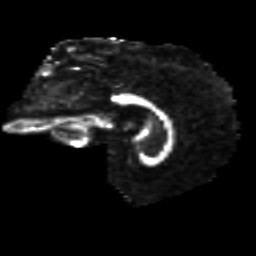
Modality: FA
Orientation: sagittal
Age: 46
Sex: male
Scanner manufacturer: siemens
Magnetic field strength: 3 T
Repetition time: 8.6 s
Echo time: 0.095 s